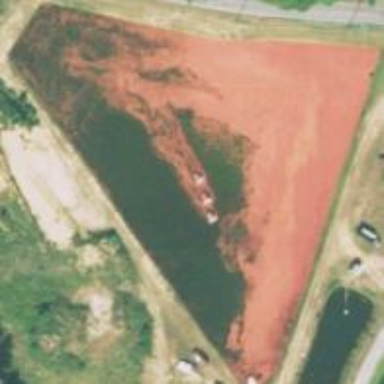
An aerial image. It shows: Farmland with wetland area where cranberries are grown.